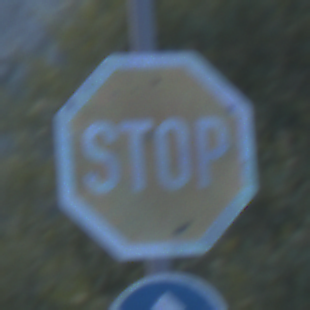
Verkehrszeichen: Stop
Zusatzzeichen unten: VorgeschriebeneFahrtrichtungGeradeaus
Umgebung: Outdoor, RoadRail
Tageszeit: SunriseSunset
Wetter: Clear
Licht: Natural
Jahreszeit: NotSpecified
Kontrast: LowContrast